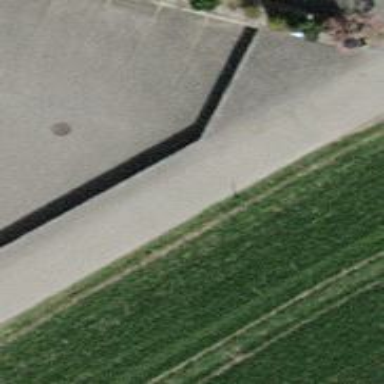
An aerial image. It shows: Wall is shown in the image.